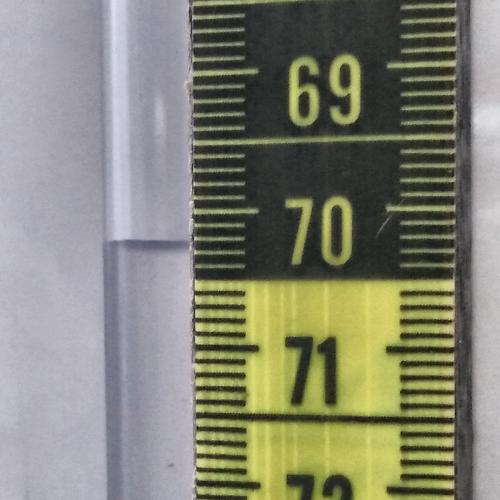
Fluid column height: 70.2 cm